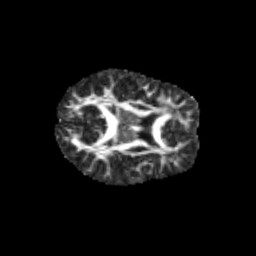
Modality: FA
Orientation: axial
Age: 11
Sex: female
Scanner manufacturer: siemens
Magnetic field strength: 3 T
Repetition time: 3.8 s
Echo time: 0.07 s